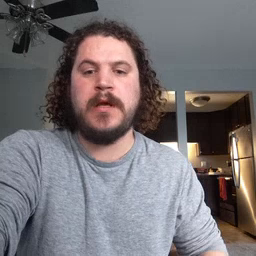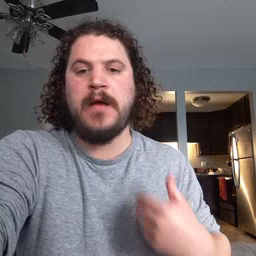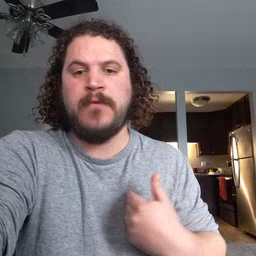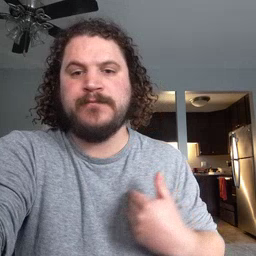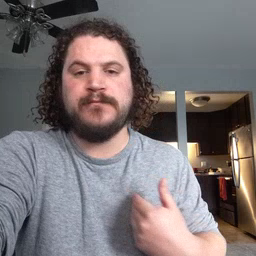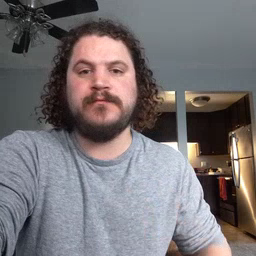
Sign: animal